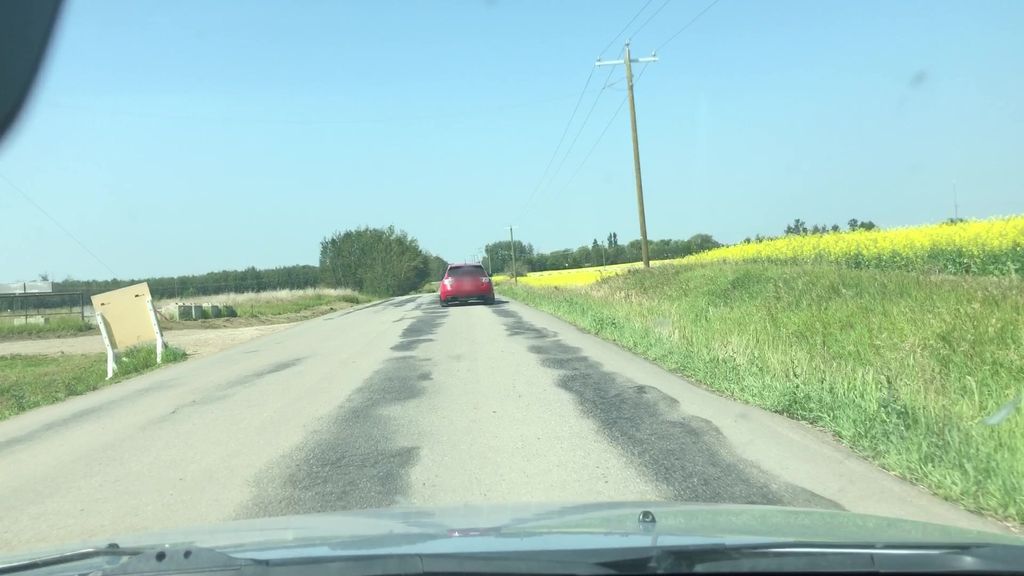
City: edmonton